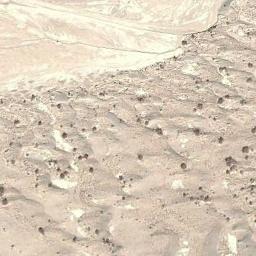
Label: desert